Field crop: maize
Growth stage: 2
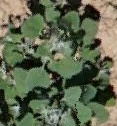
Species: chenopodium